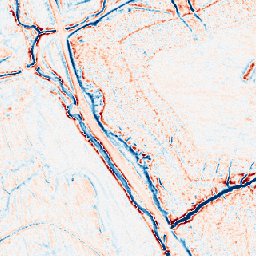
Category: edge_preserving
Decomposition family: bilateral
Decomposition parameters: d: 9
sigma_color: 25
sigma_space: 25
Upsampling method: nearest
Upsampling parameters: scale: 8
Upsampling scale: 8